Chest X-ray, AP view. Patient: 33 years old, sex M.
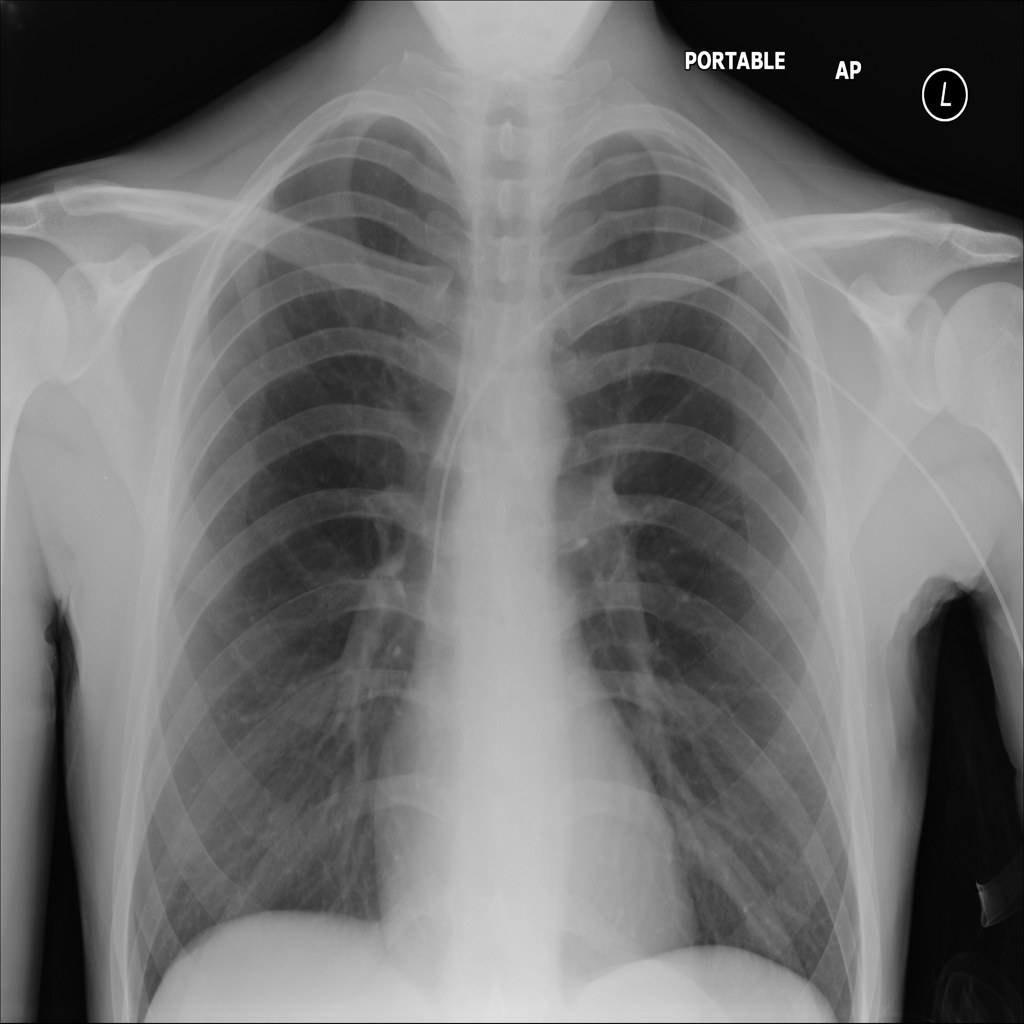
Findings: No Finding